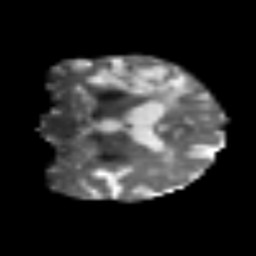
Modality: T2w
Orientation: coronal
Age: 69
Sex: male
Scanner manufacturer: siemens
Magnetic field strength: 3 T
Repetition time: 3.2 s
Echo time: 0.081 s